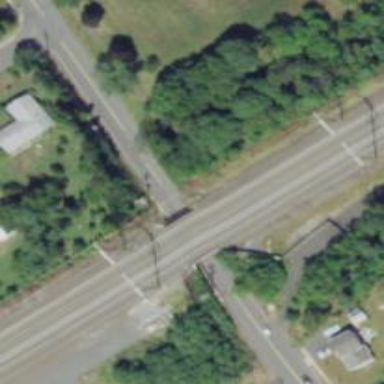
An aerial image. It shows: Bridge over railway with electrified contact lines.